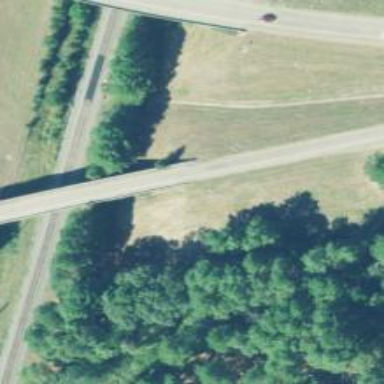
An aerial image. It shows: Motorway link bridge.